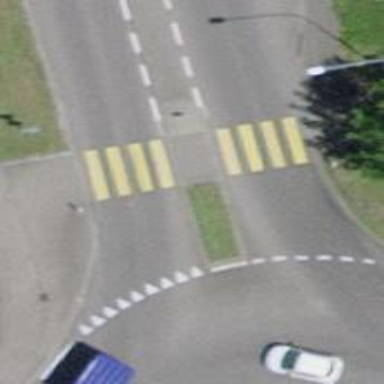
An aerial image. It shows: Asphalt road with primary highway designation. It includes separate cycle lane and sidewalk.